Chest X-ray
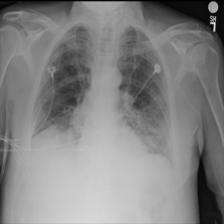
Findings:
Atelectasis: negative
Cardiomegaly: negative
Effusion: negative
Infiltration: positive
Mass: negative
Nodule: negative
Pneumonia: negative
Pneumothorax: negative
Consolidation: negative
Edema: negative
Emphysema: negative
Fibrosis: negative
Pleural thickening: negative
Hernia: negative